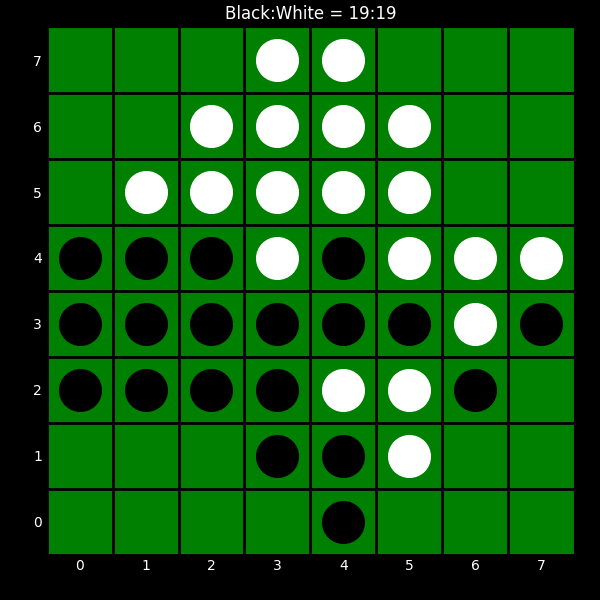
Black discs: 19
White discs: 19